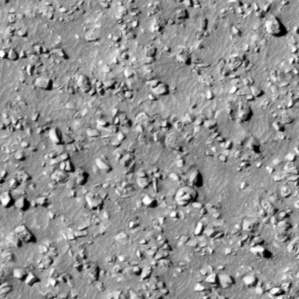
Label: non_frost